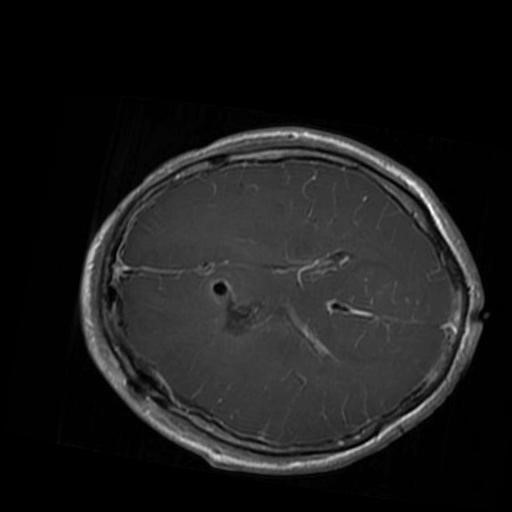
Label: brain_glioma